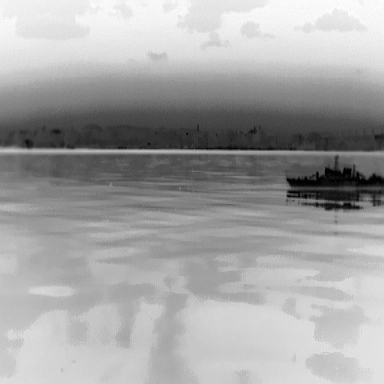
There is a warship in the infrared image.